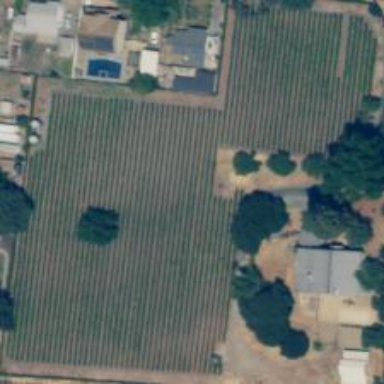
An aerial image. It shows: Vineyard with wine grapes as the crop.